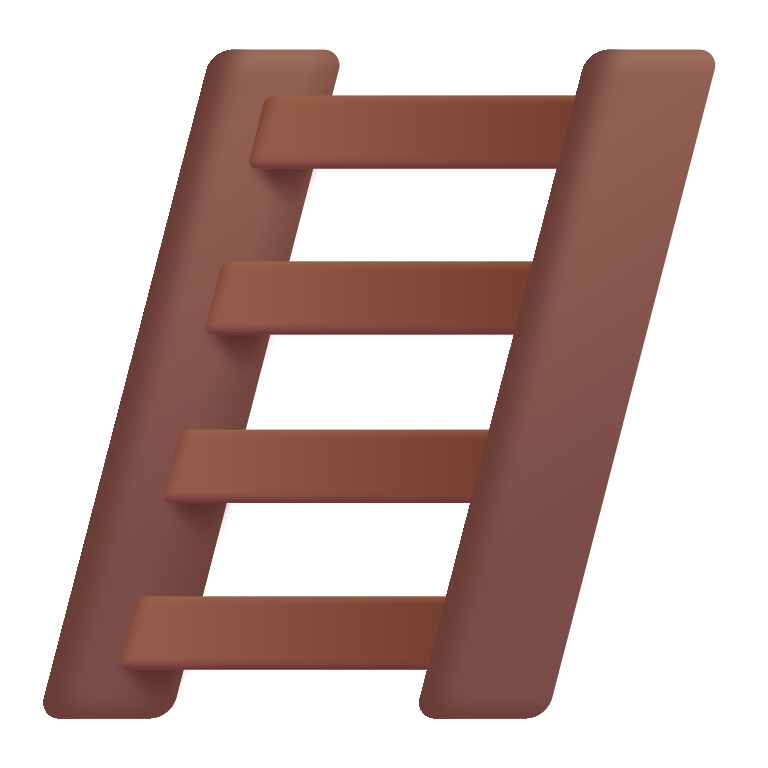
ladder color